Interaction volume radius: 10 \u00c5
Interaction volume height: 10 \u00c5
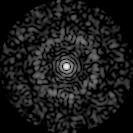
Disorder parameter: 0.8425